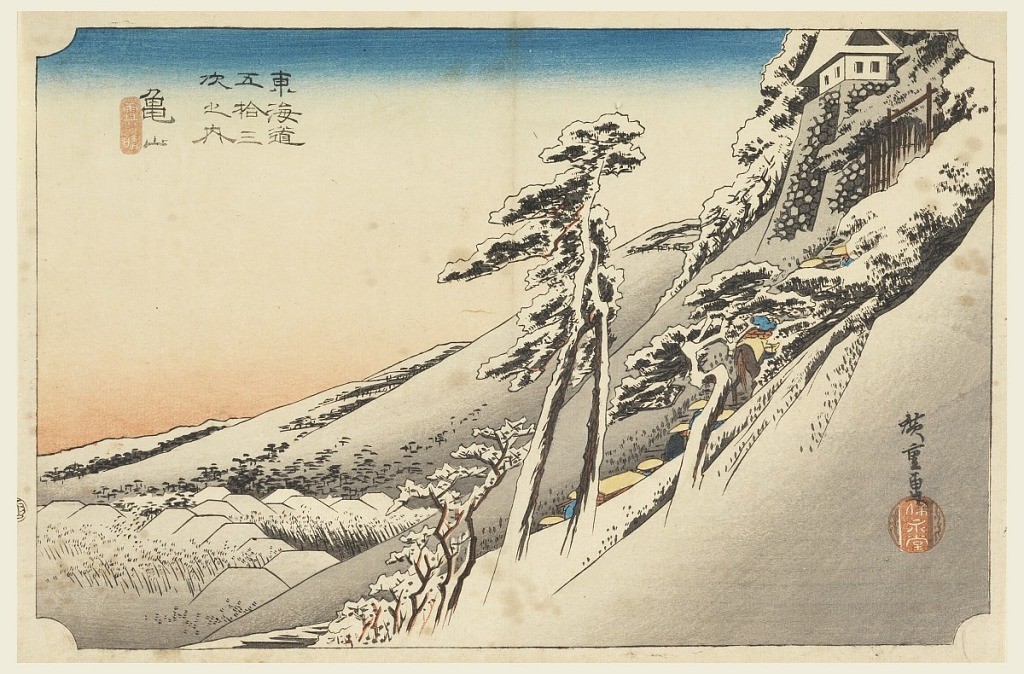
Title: Kameyama, Snow Scene, in The Fifty-Three Stations of the Tokaido Road (Tokaido Gojusan Tsugi-no Uchi)
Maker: Ando Hiroshige, Japanese, 1797–1858
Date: ca. 1834
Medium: Woodblock print (ukiyo-e) on mulberry paper (washi), ink with color
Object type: Print
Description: Snow scene. Right, steep hillsides, snow-laden trees and a procession climbing up to castle. Lower, village. Left, rose-colored glow.